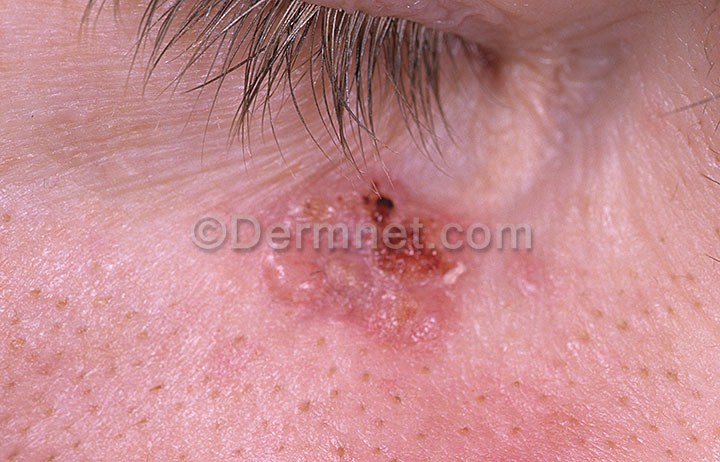
Disease: Actinic Keratosis Basal Cell Carcinoma and other Malignant Lesions